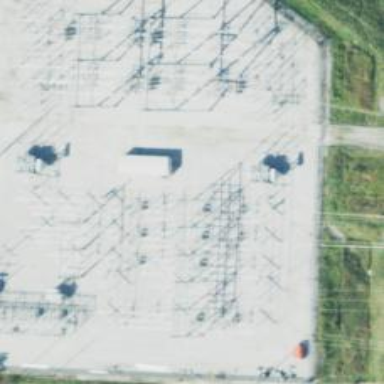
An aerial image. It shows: Switch for power supply.